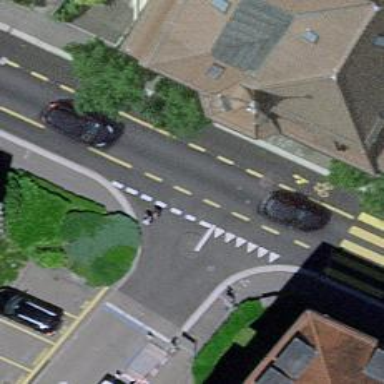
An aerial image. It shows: Tertiary road with asphalt surface. There is separate sidewalk and cycle lane on both sides.